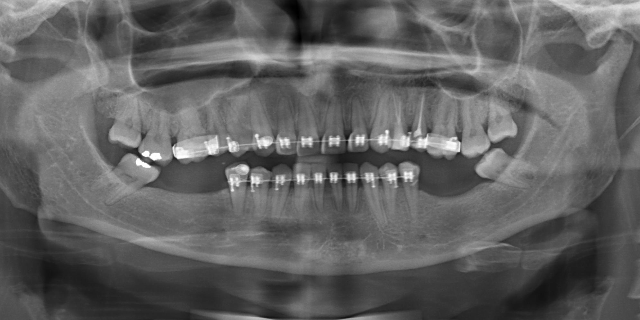
adult